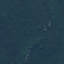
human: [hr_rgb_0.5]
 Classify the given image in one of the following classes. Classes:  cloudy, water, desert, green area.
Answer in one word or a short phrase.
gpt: green area